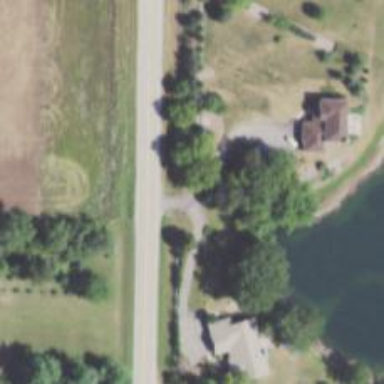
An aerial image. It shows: Driveway leading to service road.